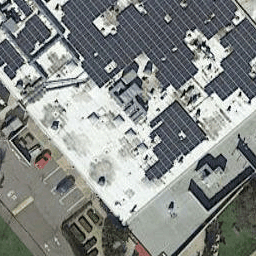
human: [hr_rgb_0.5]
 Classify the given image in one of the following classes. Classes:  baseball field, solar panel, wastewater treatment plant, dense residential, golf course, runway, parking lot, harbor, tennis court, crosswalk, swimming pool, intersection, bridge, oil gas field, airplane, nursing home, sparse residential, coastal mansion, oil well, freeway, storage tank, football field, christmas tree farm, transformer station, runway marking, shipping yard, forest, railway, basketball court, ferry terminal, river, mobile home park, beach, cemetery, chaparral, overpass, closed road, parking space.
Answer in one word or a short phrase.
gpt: solar panel